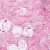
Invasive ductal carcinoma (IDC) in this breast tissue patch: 0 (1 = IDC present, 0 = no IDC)